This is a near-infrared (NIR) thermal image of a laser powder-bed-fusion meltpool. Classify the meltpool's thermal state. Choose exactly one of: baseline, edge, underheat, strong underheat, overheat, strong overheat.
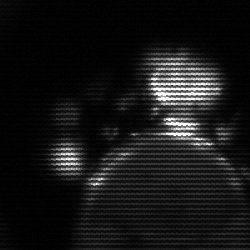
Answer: edge